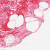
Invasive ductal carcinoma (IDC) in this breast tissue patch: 0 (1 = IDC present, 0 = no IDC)